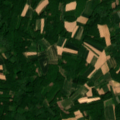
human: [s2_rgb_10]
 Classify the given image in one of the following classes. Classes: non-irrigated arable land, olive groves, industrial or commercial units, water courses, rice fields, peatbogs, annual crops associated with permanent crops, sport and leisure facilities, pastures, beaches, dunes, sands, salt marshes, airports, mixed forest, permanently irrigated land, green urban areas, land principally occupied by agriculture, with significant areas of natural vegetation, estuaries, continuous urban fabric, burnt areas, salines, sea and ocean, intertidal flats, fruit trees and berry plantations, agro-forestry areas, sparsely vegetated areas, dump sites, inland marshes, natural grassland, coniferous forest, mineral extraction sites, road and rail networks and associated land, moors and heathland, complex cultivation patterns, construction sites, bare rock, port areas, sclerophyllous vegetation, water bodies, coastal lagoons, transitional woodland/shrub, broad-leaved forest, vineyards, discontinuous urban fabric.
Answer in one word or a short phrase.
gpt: non-irrigated arable land, fruit trees and berry plantations, land principally occupied by agriculture, with significant areas of natural vegetation, broad-leaved forest